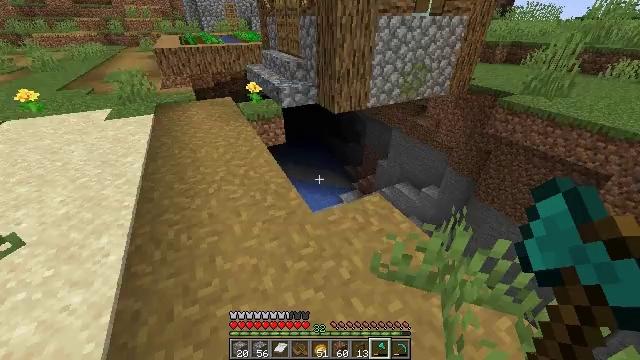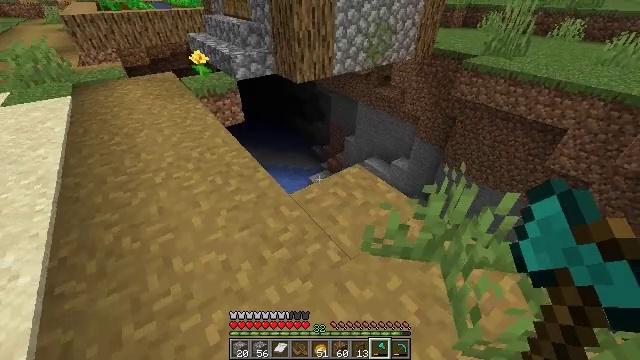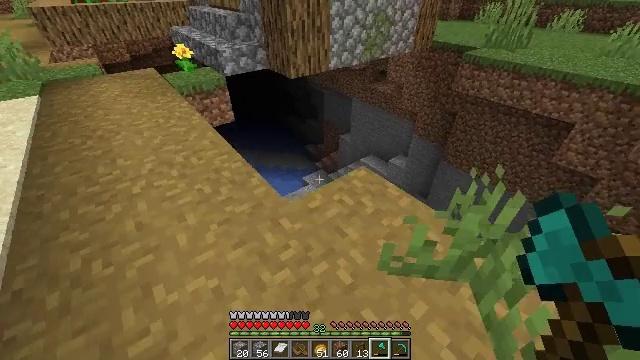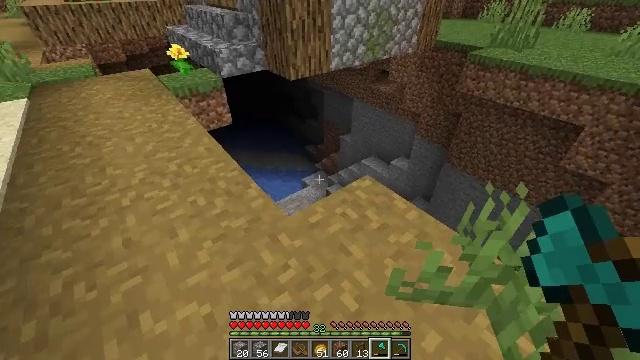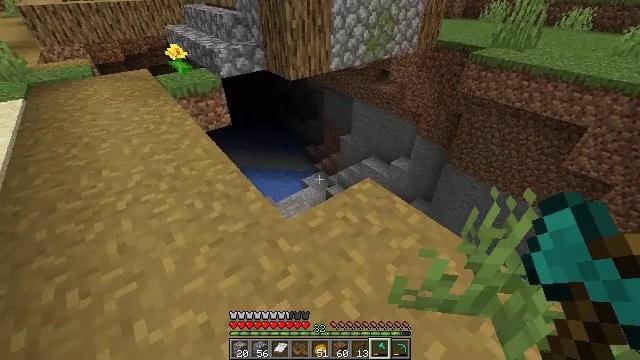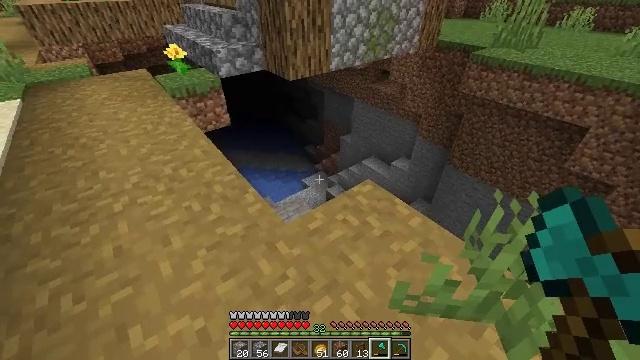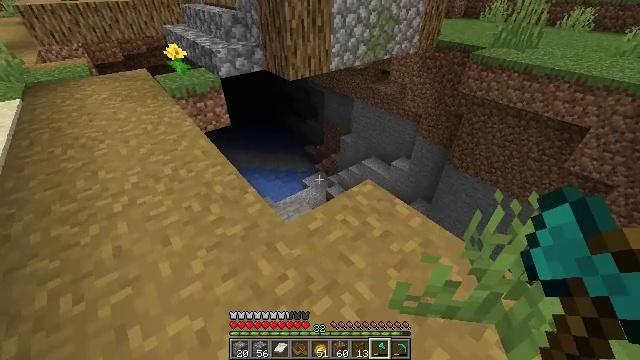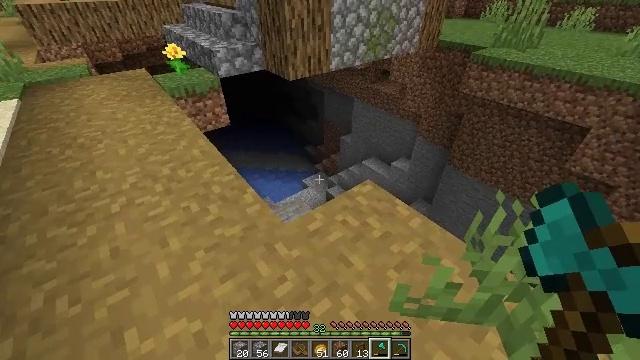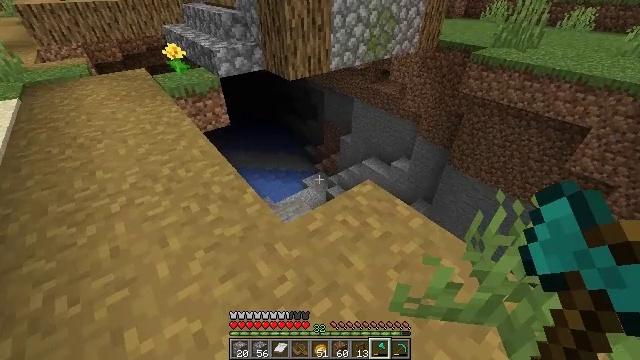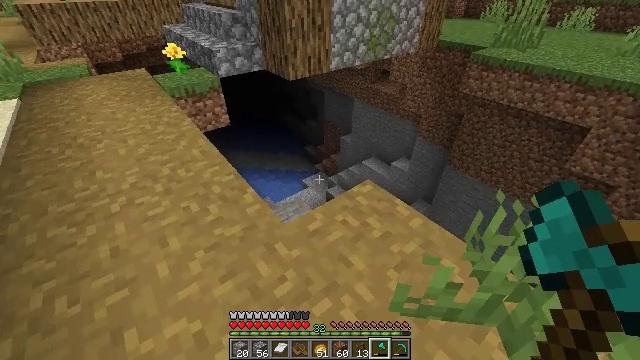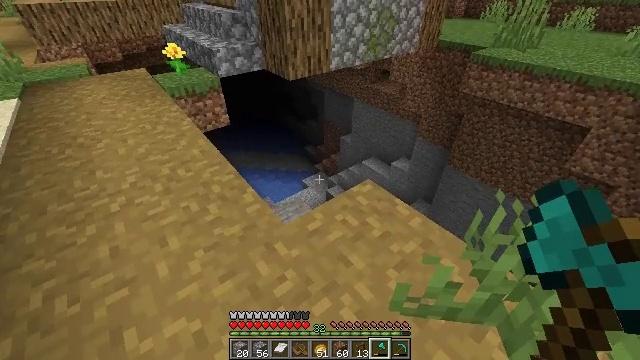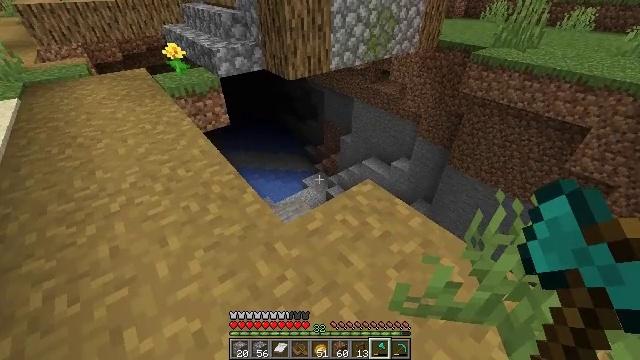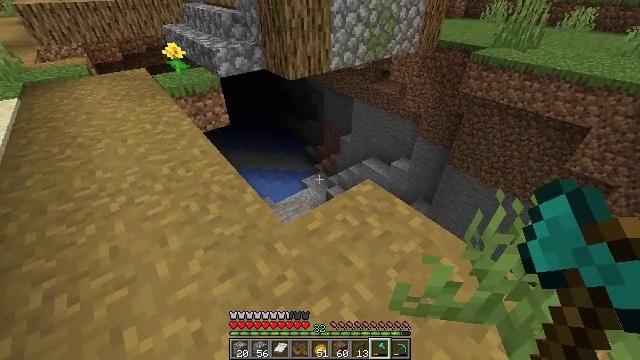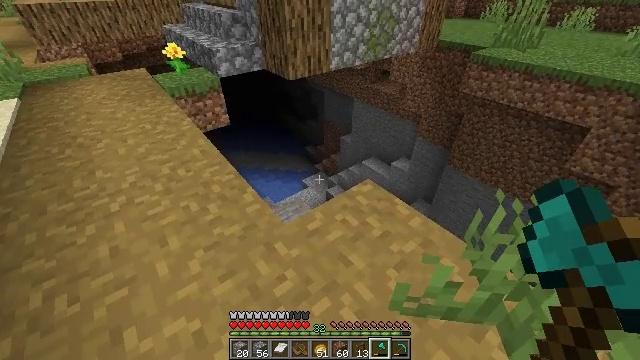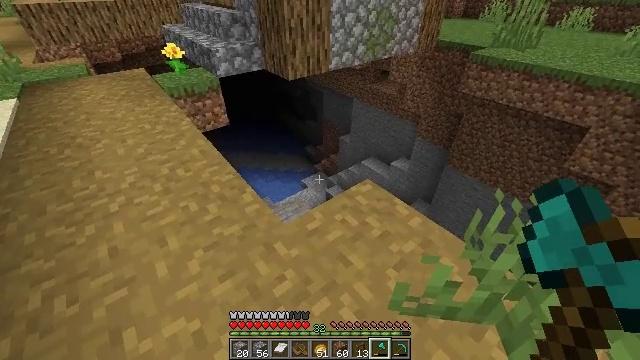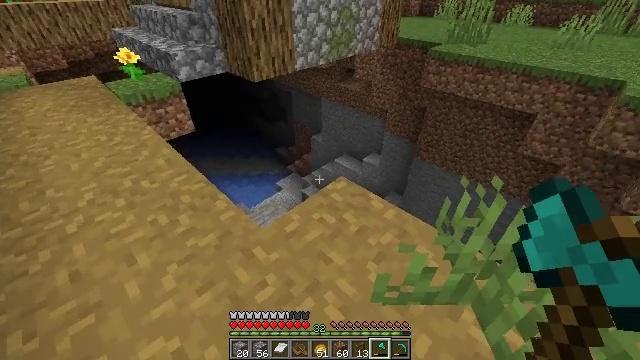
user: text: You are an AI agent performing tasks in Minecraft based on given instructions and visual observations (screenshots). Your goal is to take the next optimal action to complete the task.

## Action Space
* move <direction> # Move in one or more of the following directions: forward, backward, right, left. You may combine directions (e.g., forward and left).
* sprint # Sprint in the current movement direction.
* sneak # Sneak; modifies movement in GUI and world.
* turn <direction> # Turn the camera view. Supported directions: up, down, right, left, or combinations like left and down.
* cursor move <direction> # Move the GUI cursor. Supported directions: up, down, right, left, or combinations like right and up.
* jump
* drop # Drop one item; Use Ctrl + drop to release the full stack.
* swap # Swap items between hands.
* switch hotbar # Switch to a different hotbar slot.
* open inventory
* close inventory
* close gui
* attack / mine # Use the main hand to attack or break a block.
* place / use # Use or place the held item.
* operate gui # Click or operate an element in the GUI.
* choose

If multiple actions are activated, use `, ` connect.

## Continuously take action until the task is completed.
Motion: motion action
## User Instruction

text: Mine beetroots from the garden.
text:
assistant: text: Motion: no_op
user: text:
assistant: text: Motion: move right, turn right
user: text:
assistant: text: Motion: no_op
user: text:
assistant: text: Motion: no_op
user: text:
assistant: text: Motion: no_op
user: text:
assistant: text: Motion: no_op
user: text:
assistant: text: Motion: no_op
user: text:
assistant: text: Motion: no_op
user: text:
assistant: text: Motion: no_op
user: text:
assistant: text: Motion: no_op
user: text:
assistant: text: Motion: no_op
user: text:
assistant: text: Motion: no_op
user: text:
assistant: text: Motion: no_op
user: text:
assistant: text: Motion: no_op
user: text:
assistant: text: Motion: turn right
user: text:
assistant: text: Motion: move right, turn right and down
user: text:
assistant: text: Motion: move right, turn right and down
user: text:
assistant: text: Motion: move right, turn right and down
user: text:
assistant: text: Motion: move right, turn right and down
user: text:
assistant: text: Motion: move right
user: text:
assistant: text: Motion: move right
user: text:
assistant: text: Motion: no_op
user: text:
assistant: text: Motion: no_op
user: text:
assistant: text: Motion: no_op
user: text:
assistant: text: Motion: no_op
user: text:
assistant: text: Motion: no_op
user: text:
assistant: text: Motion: turn left
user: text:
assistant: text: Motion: move forward, turn left and up
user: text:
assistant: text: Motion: move forward, turn left and up
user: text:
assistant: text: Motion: move forward, turn left and up